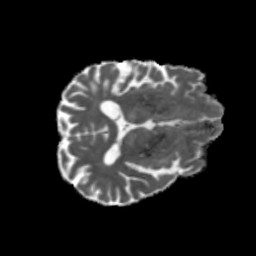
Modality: MD
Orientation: axial
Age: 70
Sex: male
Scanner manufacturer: siemens
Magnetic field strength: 3 T
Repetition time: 5.47 s
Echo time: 0.0854 s